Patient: sex F, age 73
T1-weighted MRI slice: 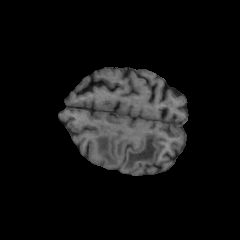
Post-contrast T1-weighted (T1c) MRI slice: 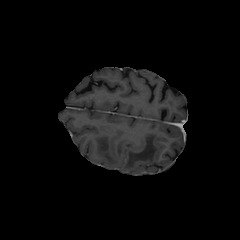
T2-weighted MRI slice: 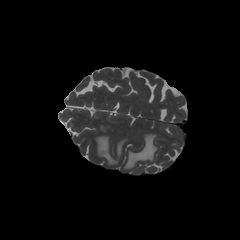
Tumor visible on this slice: yes
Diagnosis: Glioblastoma, IDH-wildtype
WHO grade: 4